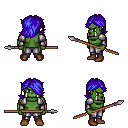
a pixel art fantasy rpg character, male body template, orc, green skin, steel arm armor, metal pants, blue swoop hairstyle, brown shoes, spear, four views (front, back, left, right), 2x2 character sprite sheet, small pixel art, hard edges, no anti-aliasing